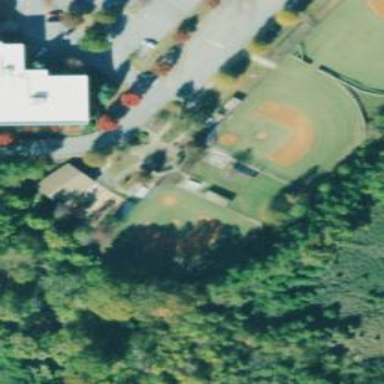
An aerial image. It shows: Baseball pitch for leisure land.